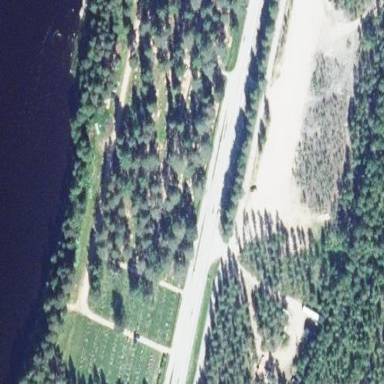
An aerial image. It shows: Cemetery.